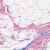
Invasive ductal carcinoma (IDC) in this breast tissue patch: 0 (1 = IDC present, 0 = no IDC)